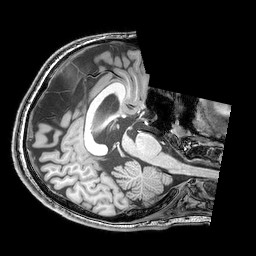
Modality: T1w
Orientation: axial
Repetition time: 0.00828 s
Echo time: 0.00388 s